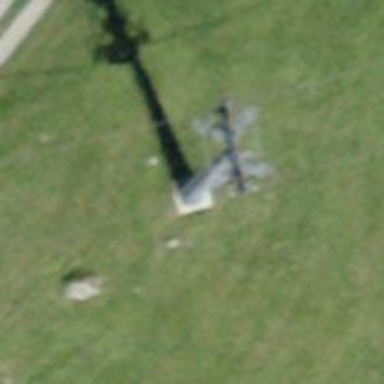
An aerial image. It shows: Pylon used for aerialway.